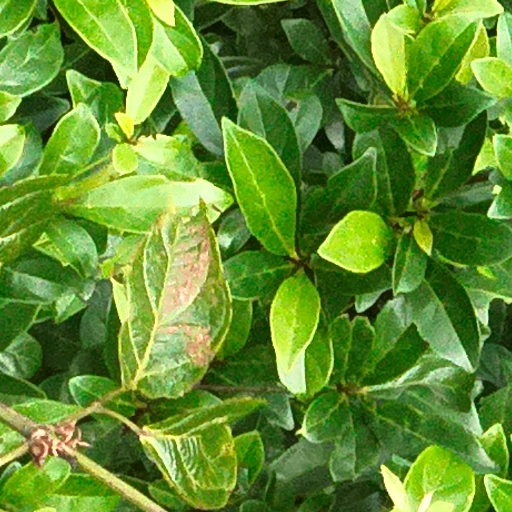
Species: Terminalia oblonga
GBIF accepted scientific name: Terminalia oblonga
Crown area (m\u00b2): 50.495